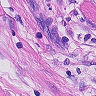
Metastatic tissue present: yes